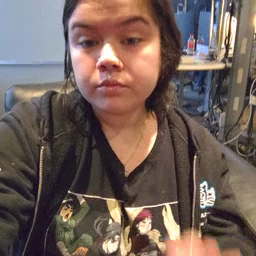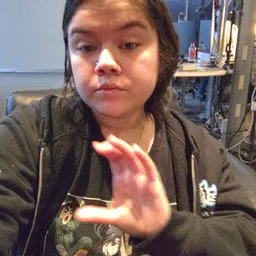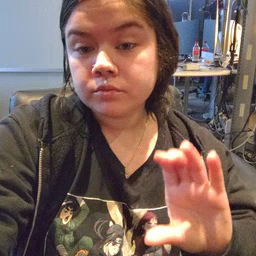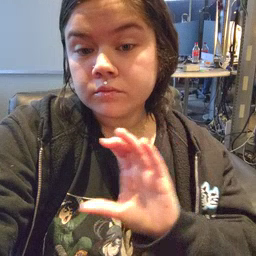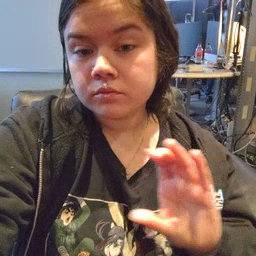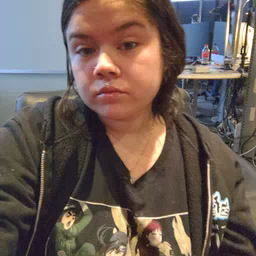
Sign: chocolate